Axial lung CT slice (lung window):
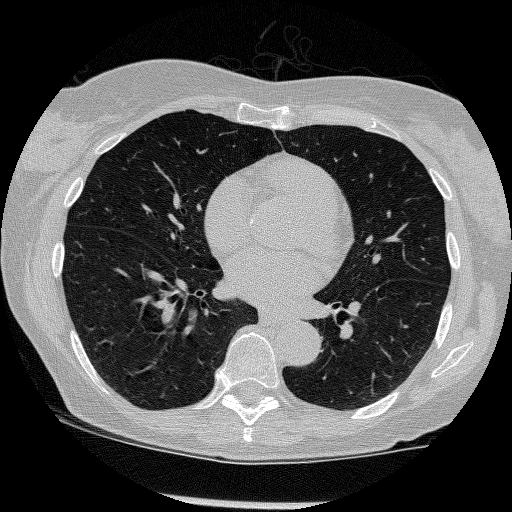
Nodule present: no